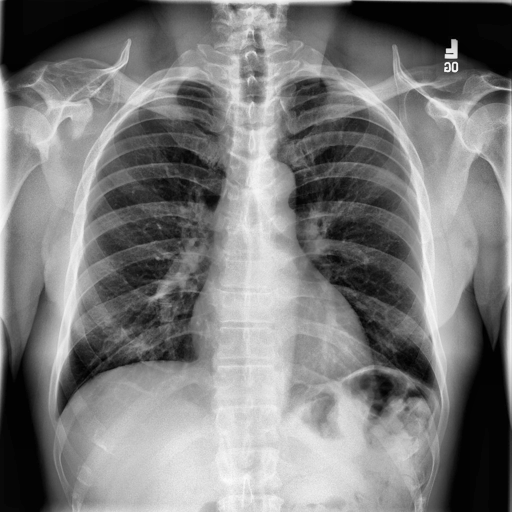
Finding: NORMAL